Question: I'm trying to use the ripple effect on a clickable list of items but I'm facing the issue that the ripple effect goes all over the screen when I encapsulate that list into a custom element. It works great if I place it in my index.html but fails when I create a custom element that is included there. See an image of the issue:

I've been reading similar questions where the answer is to make the container relative, which should be already done. So I'm wondering if it is required to set any special attribute in the host when using the ripple effect from a custom element.
My example code is as follow.
Index.html
'''
<!doctype html>
<html lang="">
<head>
<meta charset="utf-8">
<meta name="description" content="">
<meta name="viewport" content="width=device-width, initial-scale=1">
<title>List test</title>
<script src="bower_components/webcomponentsjs/webcomponents-lite.js"></script>
<link rel="import" href="elements/elements.html">
<style>
paper-icon-item {
position: relative;
height: 48px;
}
</style>
</head>
<body unresolved class="fullbleed layout vertical">
<template is="dom-bind" id="app">
<my-list></my-list>
</template>
<script src="scripts/app.js"></script>
</body>
</html>
'''
my-list.html
'''
<dom-module id="my-list">
<style>
paper-icon-item {
position: relative;
height: 48px;
}
</style>
<template>
<section>
<div class="menu">
<paper-icon-item>
<div class="label" fit>Mark as unread</div>
<paper-ripple></paper-ripple>
</paper-icon-item>
<paper-icon-item>
<div class="label" fit>Mark as important</div>
<paper-ripple></paper-ripple>
</paper-icon-item>
<paper-icon-item>
<div class="label" fit>Add to Tasks</div>
<paper-ripple></paper-ripple>
</paper-icon-item>
<paper-icon-item>
<div class="label" fit>Create event</div>
<paper-ripple></paper-ripple>
</paper-icon-item>
</div>
</section>
</template>
</dom-module>
<script>
(function () {
Polymer({
is: 'my-list'
});
})();
</script>
'''
When replacing the in the index.html by the section tag content (the section tag included) of my-list.html, the ripple effect works fine. The fit property in the ripple didn't solve the problem either. What am I missing in the custom component?
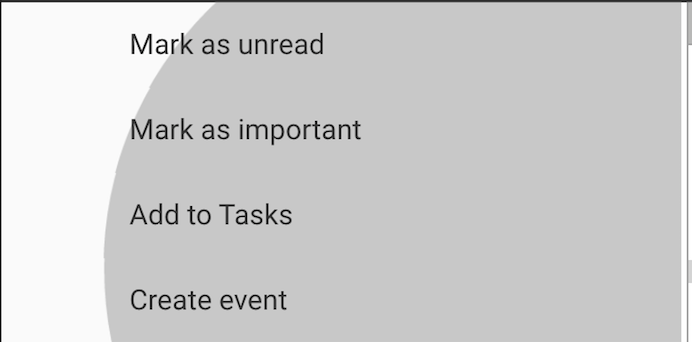
Answer: If you are experiencing this behaviour, or behaviour similar to it, in the latest version of 'paper-ripple', it is likely that the problem that this answer addresses is not the problem you are experiencing (see update below).
'paper-ripple' has the following CSS (only relevant lines shown):
'''
:host {
display: block;
position: absolute;
top: 0;
left: 0;
right: 0;
bottom: 0;
}
'''
If the 'paper-ripple''s parent element does not have 'position: relative' set, this will result in the ripple filling the first 'position: relative' parent that it finds, which may not be its immediate parent, or the whole document, whichever comes first.
To fix this, make sure that the element you are using 'paper-ripple' in has 'position: relative' in its CSS.
'paper-ripple' 1.0.1 was released on 11 June 2015, which includes <URL>, making the fixes recommended in this answer Simply update 'bower.json' to bind to 'PolymerElements/paper-ripple#^1.0.1'.
---
This problem is caused by <URL>. What is happening is that the 'paper-ripple' elements are targeting the 'my-list' element instead of their parent 'paper-icon-item' element.
There are currently two ways to fix this:
1. In the meantime, create a custom element that has a paper-ripple element in its shady/shadow DOM, and size it to fit your element. For example:
'''
<dom-module id="ripple-wrapper">
<style is="custom-style">
:host {
display: block;
position: absolute;
top: 0;
left: 0;
right: 0;
bottom: 0;
}
</style>
<template>
<paper-ripple></paper-ripple>
</template>
</dom-module>
<script>
Polymer({ is: 'ripple-wrapper' });
</script>
'''
1. I have submitted a pull request to the repository that contains a fix for this problem. Currently, however, it hasn't been merged yet. For now, you can tell bower to install the patched copy of paper-ripple by setting the version of paper-ripple in your bower.json file to vsimonian/paper-ripple#containment-fix. If you do this, I highly recommend that you keep tabs on the issue and pull request so that you may revert the temporary changes in bower.json when they are no longer needed.